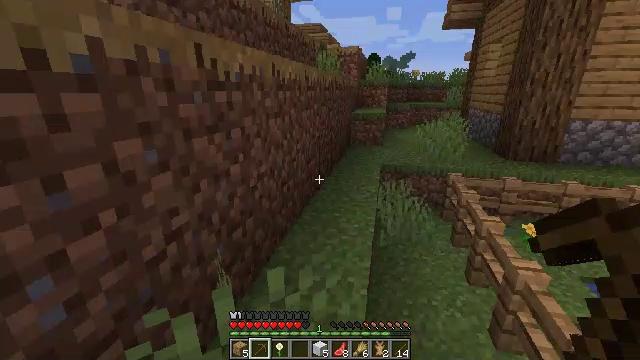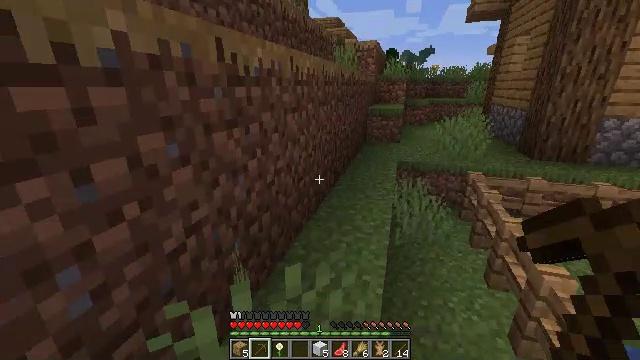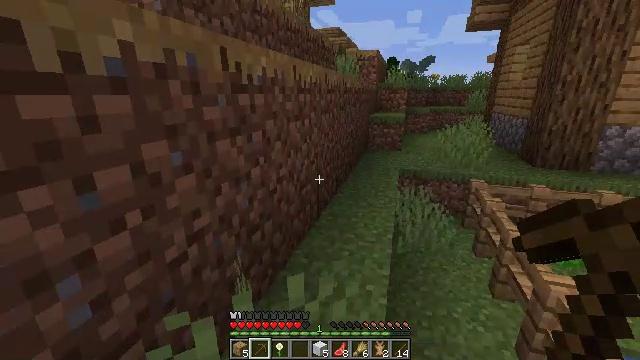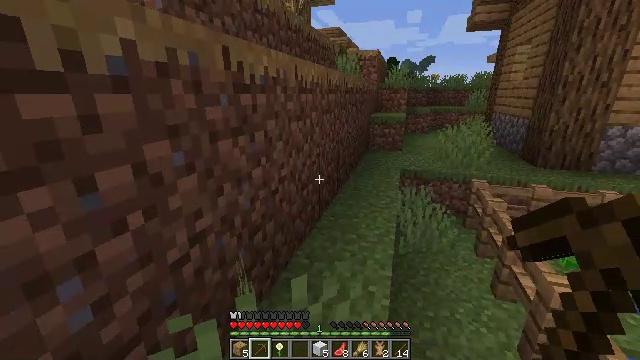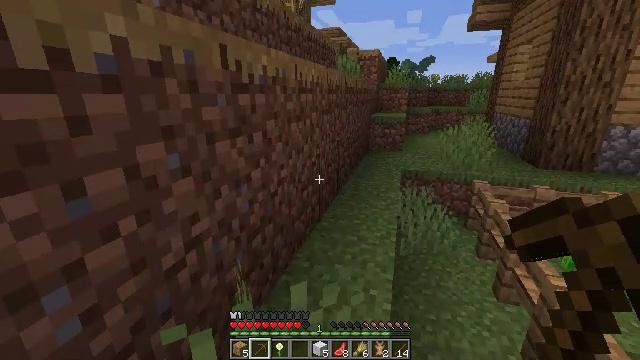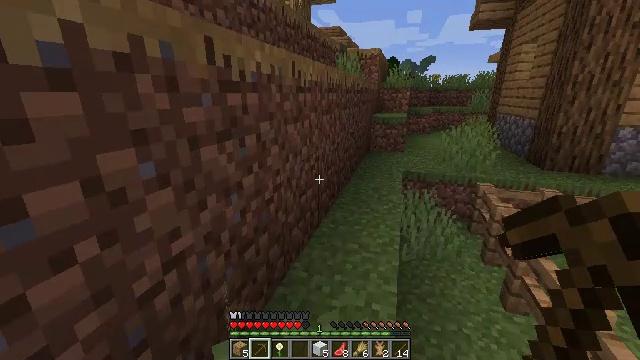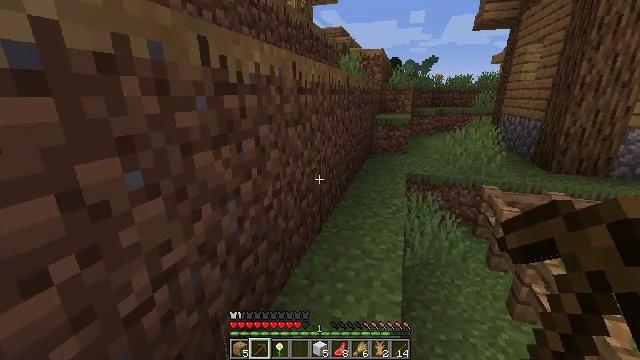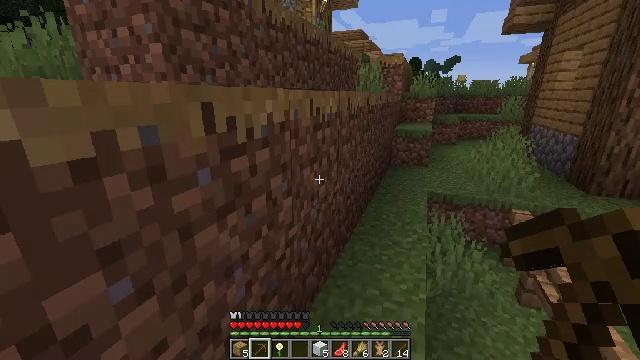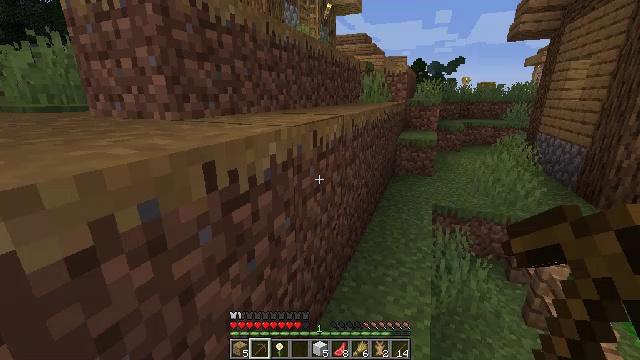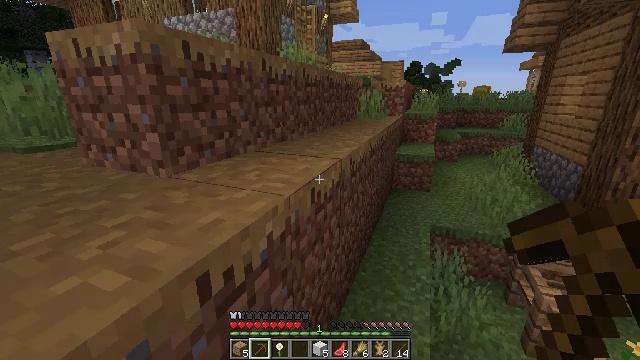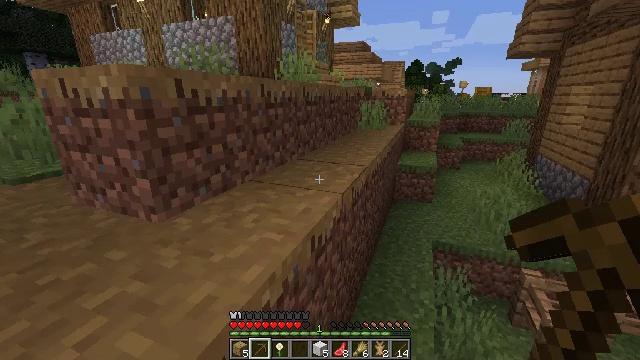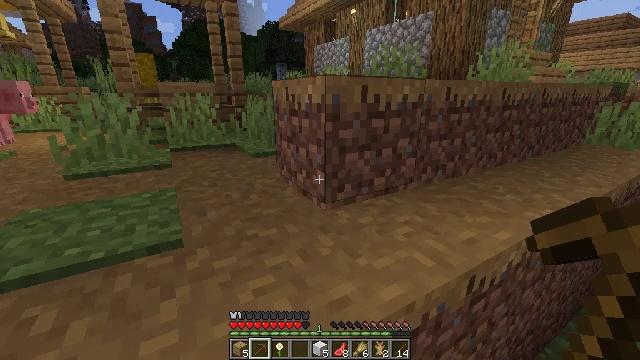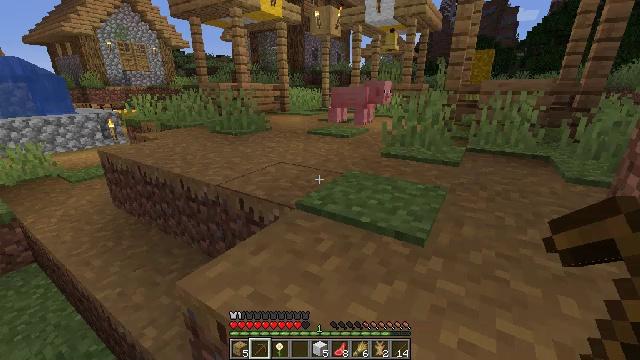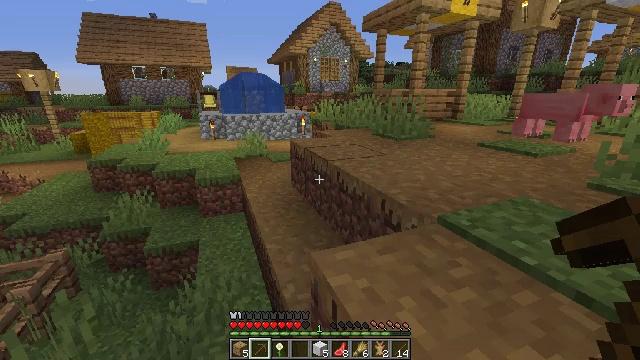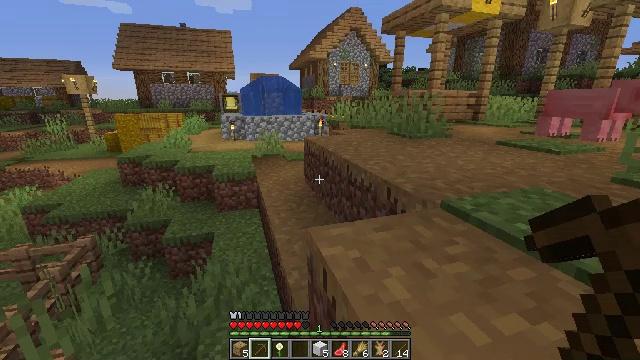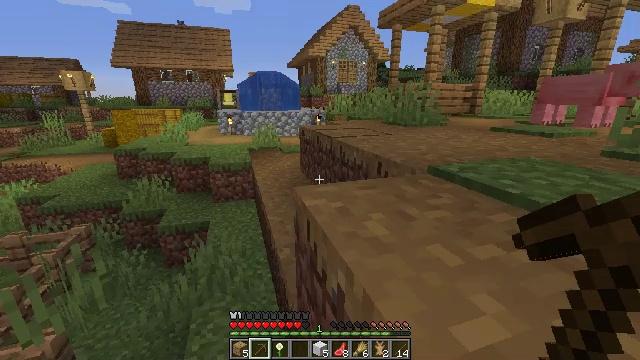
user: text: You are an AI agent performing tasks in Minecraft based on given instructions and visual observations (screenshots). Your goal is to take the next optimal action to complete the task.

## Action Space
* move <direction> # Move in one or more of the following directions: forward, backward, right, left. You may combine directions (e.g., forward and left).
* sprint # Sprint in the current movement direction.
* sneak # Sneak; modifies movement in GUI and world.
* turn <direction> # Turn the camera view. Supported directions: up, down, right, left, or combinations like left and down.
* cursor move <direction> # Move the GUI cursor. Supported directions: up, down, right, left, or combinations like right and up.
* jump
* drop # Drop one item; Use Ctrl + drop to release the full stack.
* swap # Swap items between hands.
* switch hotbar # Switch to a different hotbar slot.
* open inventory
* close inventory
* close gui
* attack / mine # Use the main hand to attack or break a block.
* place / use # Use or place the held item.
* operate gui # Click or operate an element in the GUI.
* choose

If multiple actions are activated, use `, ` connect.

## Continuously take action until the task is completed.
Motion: motion action
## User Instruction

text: Gather the oak fence pieces.
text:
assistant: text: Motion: turn left
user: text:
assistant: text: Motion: turn up
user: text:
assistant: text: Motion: no_op
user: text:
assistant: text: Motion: move forward
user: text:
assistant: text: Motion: move forward
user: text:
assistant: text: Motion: move forward
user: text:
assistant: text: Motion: move forward, turn left, jump
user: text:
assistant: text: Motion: move forward, jump
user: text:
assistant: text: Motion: move forward, jump
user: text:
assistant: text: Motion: move forward
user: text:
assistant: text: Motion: move forward, turn left
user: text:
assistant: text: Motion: move forward, turn left and down
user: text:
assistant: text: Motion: turn left and up
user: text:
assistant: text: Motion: turn left and up
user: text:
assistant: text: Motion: no_op
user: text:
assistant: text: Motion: no_op
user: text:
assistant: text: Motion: no_op
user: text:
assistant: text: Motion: no_op
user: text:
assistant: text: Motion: no_op
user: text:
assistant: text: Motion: no_op
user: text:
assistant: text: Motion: move forward
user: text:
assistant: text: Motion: move forward, turn left
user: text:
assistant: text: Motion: no_op
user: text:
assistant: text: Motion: no_op
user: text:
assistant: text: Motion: move forward
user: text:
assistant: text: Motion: move forward
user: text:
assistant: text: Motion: move forward
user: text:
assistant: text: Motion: move forward
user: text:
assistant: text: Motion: move forward
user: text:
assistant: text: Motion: move forward